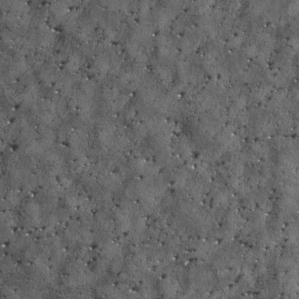
Label: non_frost